Aerial crown-view tile of a tropical tree (Barro Colorado Island, Panama), acquired 20250616:
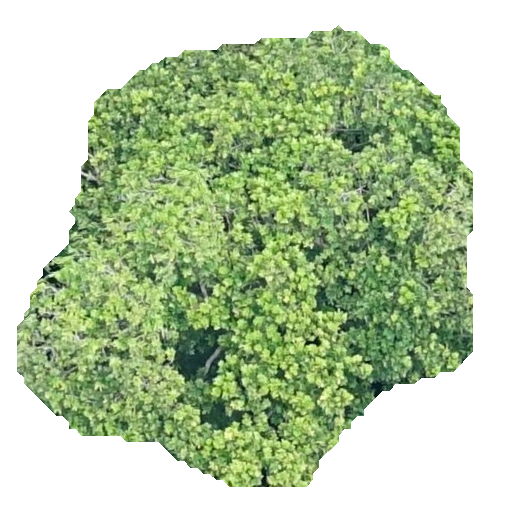
Species: Anacardium excelsum
GBIF accepted scientific name: Anacardium excelsum
Crown area: 222.492 m²